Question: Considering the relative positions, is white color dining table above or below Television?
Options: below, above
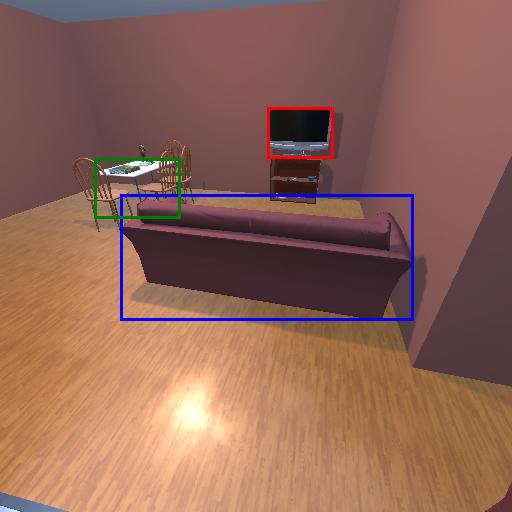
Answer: below